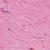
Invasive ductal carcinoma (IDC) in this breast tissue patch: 0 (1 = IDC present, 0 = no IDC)